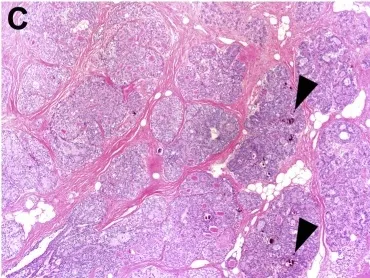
Malignant phyllodes tumor with ductal carcinoma in situ (DCIS) in surrounding tissue. (C) The subsequent re-excision specimen shows expanded ducts involved by DCIS with solid and cribriform architectural growth and calcifications (arrowheads).
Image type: pathology (h&e)